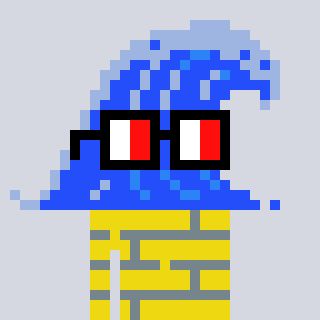
a pixel art character with square glasses with black frames and red eyes, a wave-shaped head and a yellow-colored body on a cool background